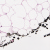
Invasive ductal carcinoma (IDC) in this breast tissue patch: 0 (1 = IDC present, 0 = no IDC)